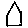
Label: house